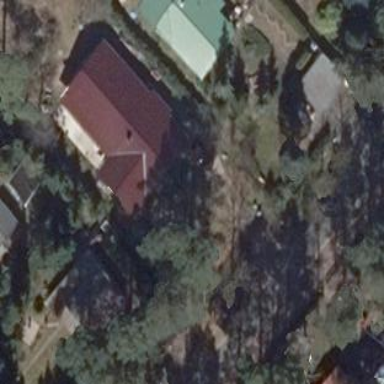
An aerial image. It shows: Building with gabled roof.